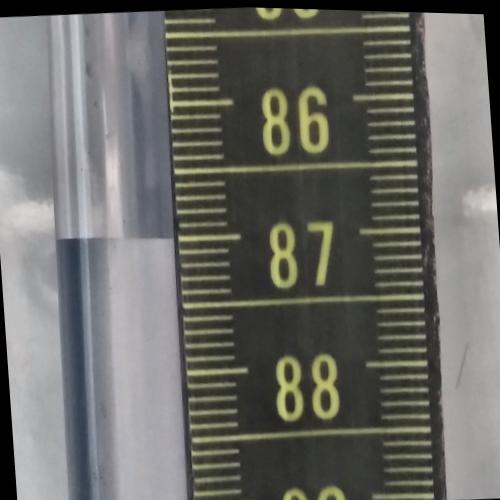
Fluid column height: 87.0 cm